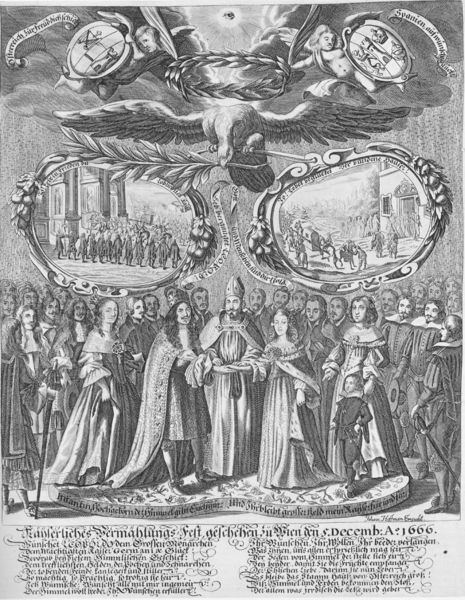
Titel: Kayserliches Vermählungs=Fest
Künstler: Johann Hoffmann
Standort: Wolfenbüttel
Institution: Herzog August Bibliothek
Schlagwörter: adler, flügel, gott, gruppe, himmel, mann, schatten, umhang, vogel, weiß, wolken, frauen, menschen, blumen, damen, frankreich, frau, grau, hintergrund, hut, kleider, licht, männer, schwarz, szene, gesellschaft, herren, menge, meschen, teppich, architektur, barock, federn, gefieder, stehen, taube, ast, natur, sonne, auge, geistlicher, gewand, mantel, adel, familie, gewänder, kind, personen, bühne, fliegen, kinder, stock, szenerie, engel, perücke, schrift, bilder, papier, zuschauer, grafik, graphik, hof, bischof, gefolge, könig, papst, braut, inschrift, schild, knabe, buch, strahlen, zweig, schweben, porträts, druck, radierung, stich, seite, illustration, schwarzweiß, schwert, text, zeitung, kundgebung, litho, schuh, zeremonie, kranz, lorbeer, festlich, ankündigung, wappen, ehe, pfarrer, jesus, krönung, priester, schwingen, mitra, adlige, hochzeit, bänder, putten, kupferstich, putti, banderole, bund, latein, lunetten, medaillons, spruchband, bande, weihe, bräutigam, heirat, vermählung, heiliger geist, ölzweig, kuoferstich, kartuschen, auge gottes, habsburg, rdierung, schwerzweiß, volgel, eheschließung, gottes auge, königswiehe